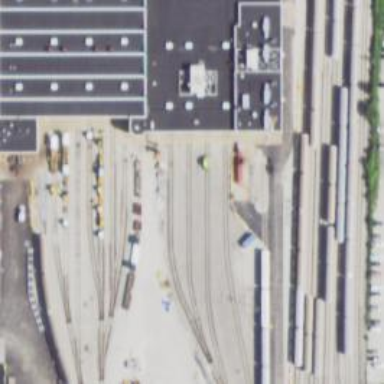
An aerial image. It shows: Building passage tunnel electrified for rail service in yard.